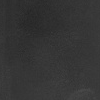
Atmospheric dust classification: dusty